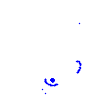
Particle: kaon